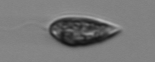
Label: Prorocentrum_triestinum